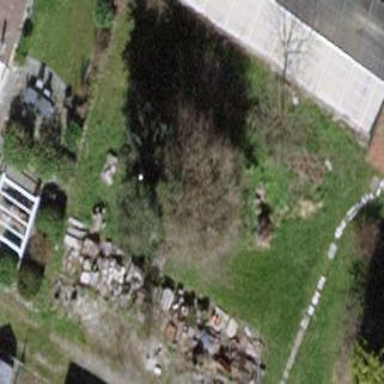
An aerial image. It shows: Shed.